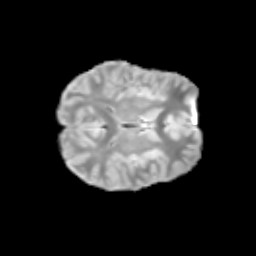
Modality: T2w
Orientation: axial
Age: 11
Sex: female
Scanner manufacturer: siemens
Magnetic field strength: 3 T
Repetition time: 3.8 s
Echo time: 0.07 s